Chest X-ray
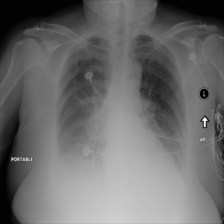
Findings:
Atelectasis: positive
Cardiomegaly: negative
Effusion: positive
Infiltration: negative
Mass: positive
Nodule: negative
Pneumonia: negative
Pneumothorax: negative
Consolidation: positive
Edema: negative
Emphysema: negative
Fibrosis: negative
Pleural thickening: negative
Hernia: negative